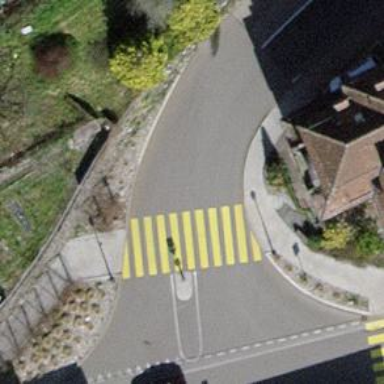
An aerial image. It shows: Marked crossing with zebra stripes on the road.